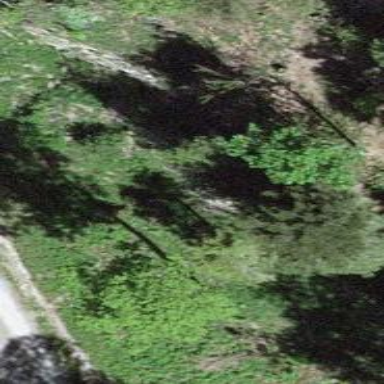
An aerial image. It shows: Natural cliff.